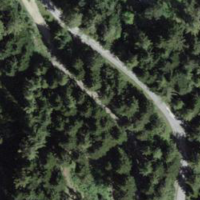
EUNIS habitat code: 43
Species observed at this site:
Lasiommata maera